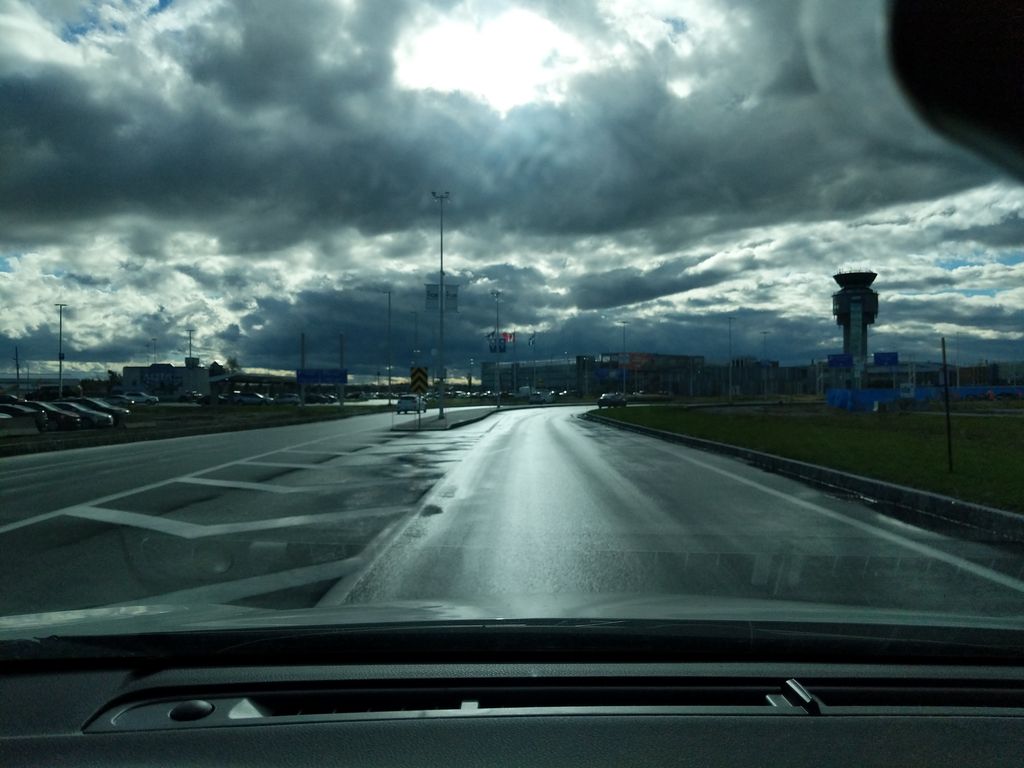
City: quebec_city